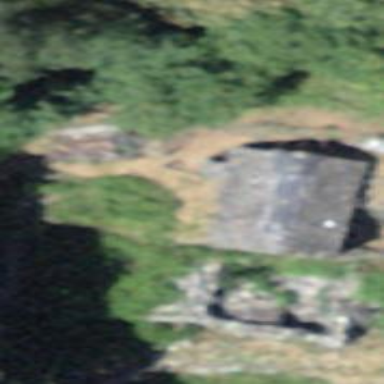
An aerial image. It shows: Cabin is depicted in the image.